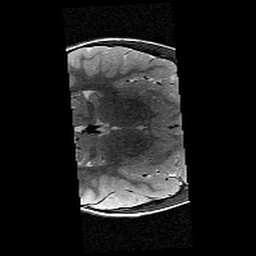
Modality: T2w
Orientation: axial
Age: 10
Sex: female
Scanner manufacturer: siemens
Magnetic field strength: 3 T
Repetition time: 9.23 s
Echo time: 0.067 s